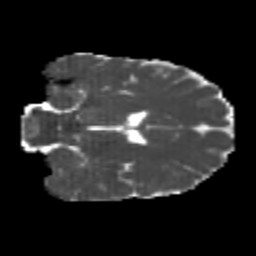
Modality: MD
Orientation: coronal
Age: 22
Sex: male
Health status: healthy
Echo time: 0.074 s